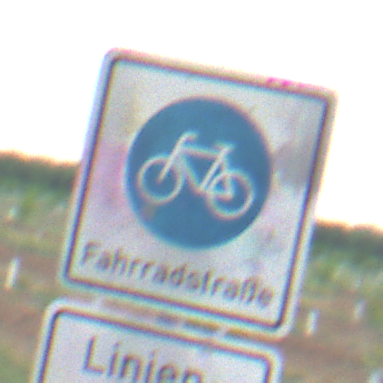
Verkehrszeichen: BeginnFahrradstrasse
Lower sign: BesondereFahrzeugeUndTransportgueter2
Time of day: SunriseSunset
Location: Outdoor (Nature)
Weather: PartlyCloudy
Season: NotSpecified
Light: Natural